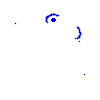
Particle: kaon